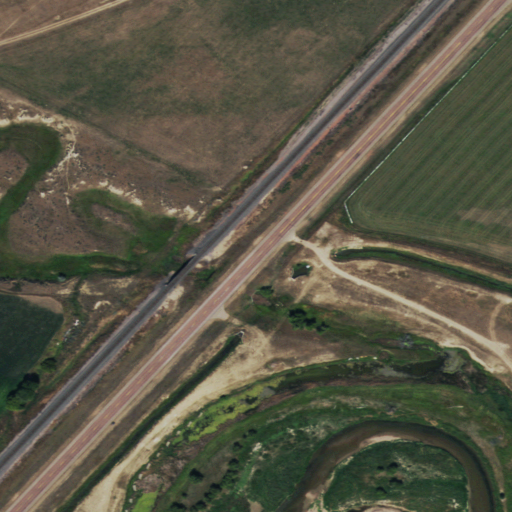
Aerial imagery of valley in Wyoming named Black Stump Draw containing grassland, low intensity development, herbaceous wetlands, cultivated crops, pasture, woody wetlands, open development, shrub, and medium intensity development